Field crop: maize
Growth stage: 1
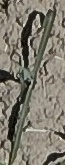
Species: sorghum